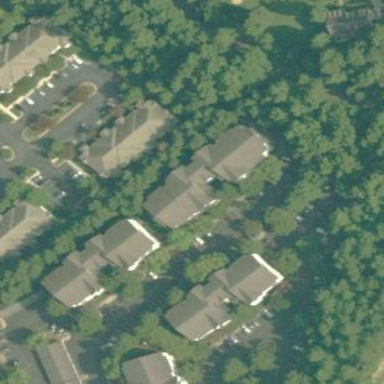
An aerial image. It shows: Residential building.